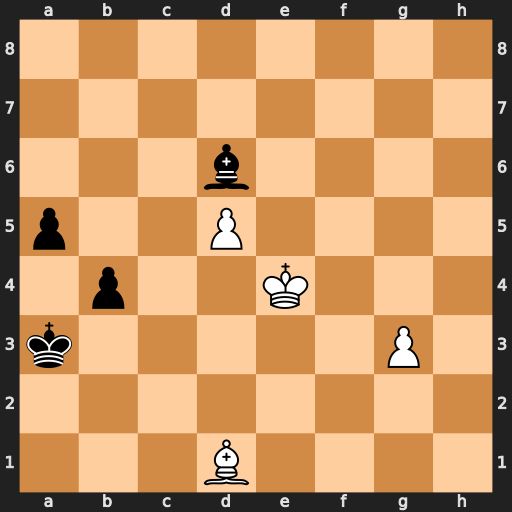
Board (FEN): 8/8/3b4/p2P4/1p2K3/k5P1/8/3B4
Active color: w
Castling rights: -
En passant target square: -
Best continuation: g4 a4 g5 b3 g6 b2 Bc2 Kb4 g7 a3 g8=Q